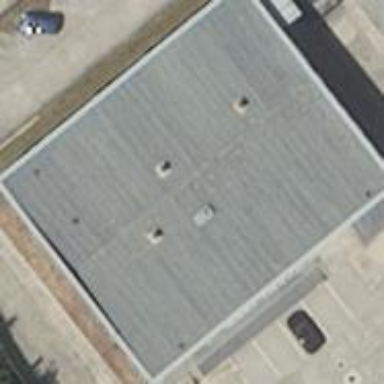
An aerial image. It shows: Industrial building.